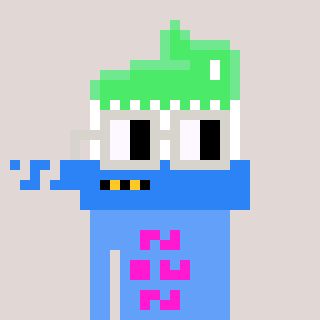
a pixel art character with square light gray glasses, a toothbrush-shaped head and a blue-colored body on a warm background